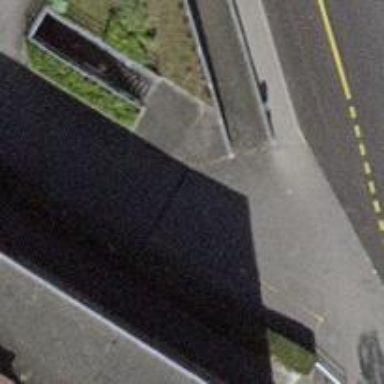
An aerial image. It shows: Asphalt footway.